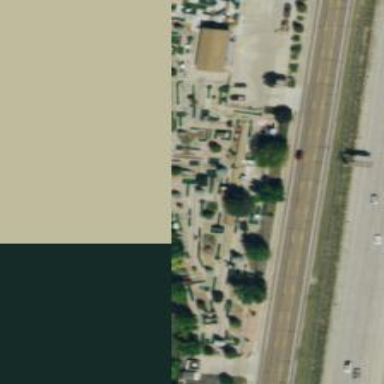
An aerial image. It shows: Miniature golf leisure land.